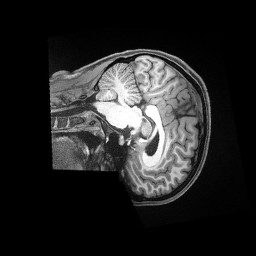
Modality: T1w
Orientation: sagittal
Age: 22
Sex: female
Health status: ill
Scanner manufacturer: siemens
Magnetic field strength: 3 T
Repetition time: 2.5 s
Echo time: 0.00181 s